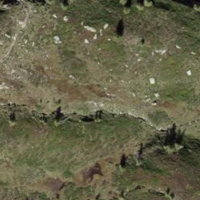
EUNIS habitat code: 26
Species observed at this site:
Campanula barbata